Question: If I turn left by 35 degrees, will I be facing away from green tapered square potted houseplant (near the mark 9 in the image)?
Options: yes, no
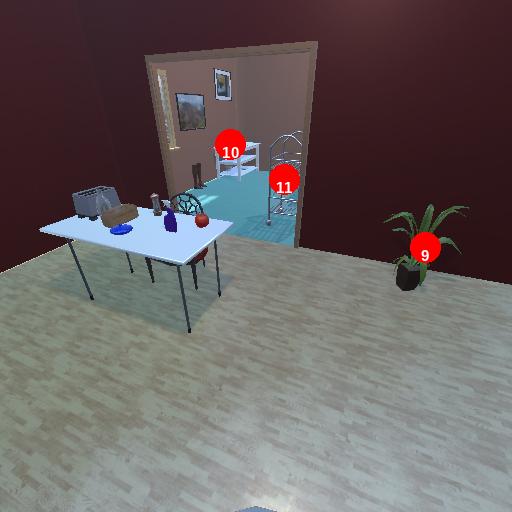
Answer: yes